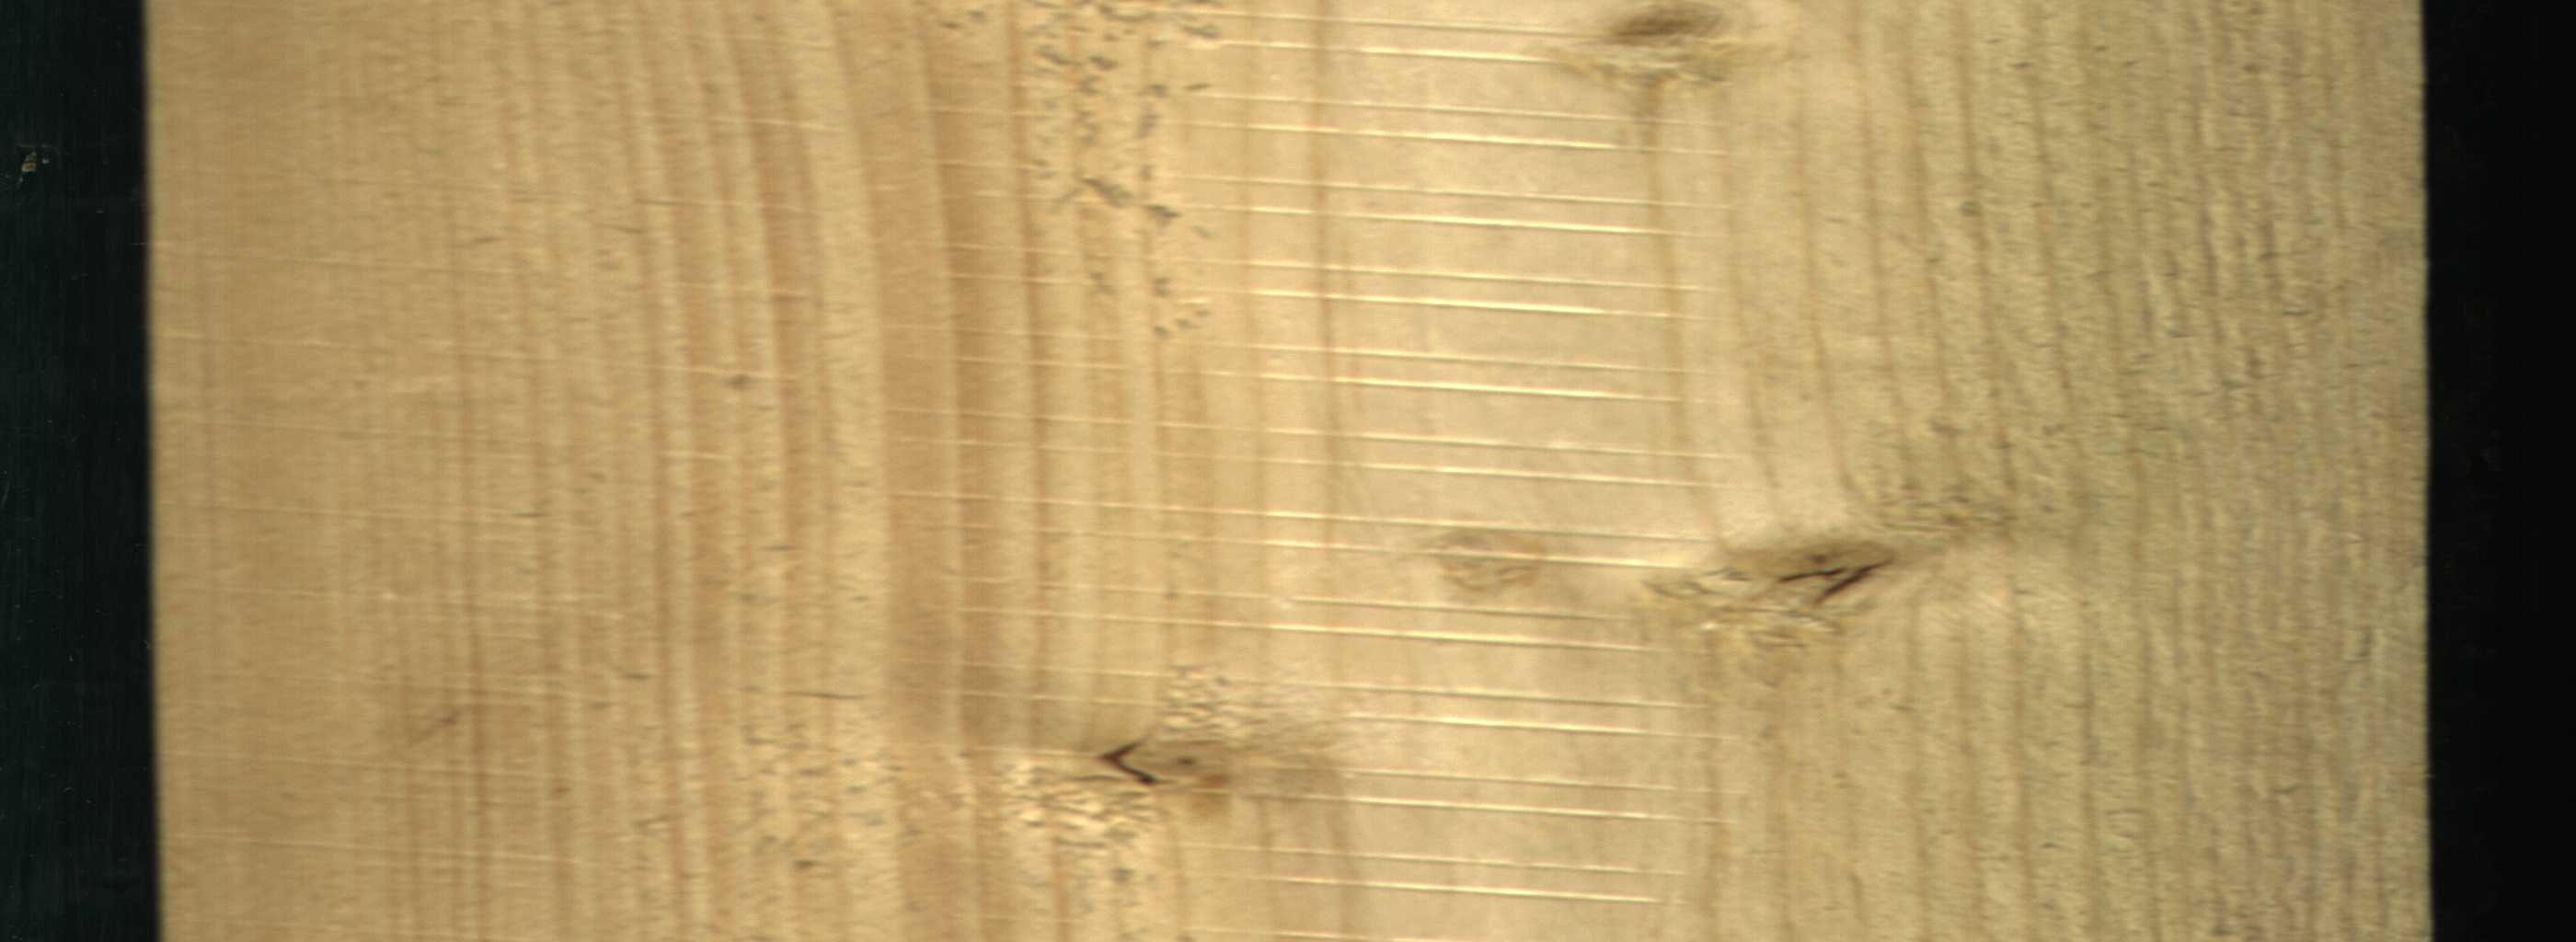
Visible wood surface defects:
Crack
Live_Knot
Live_Knot